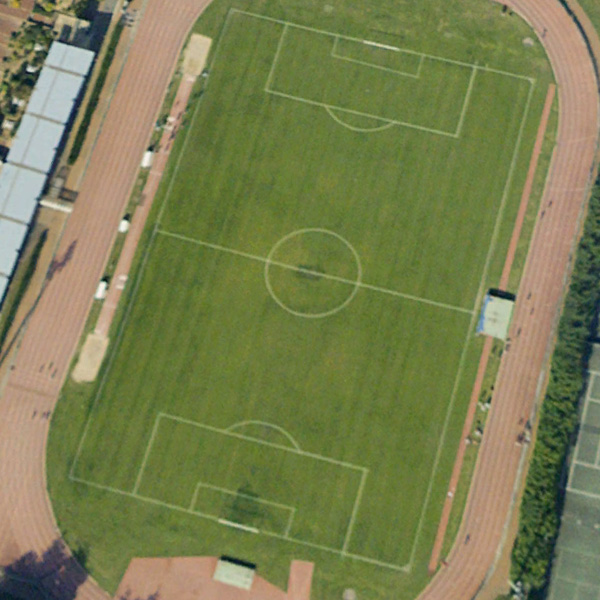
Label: Playground